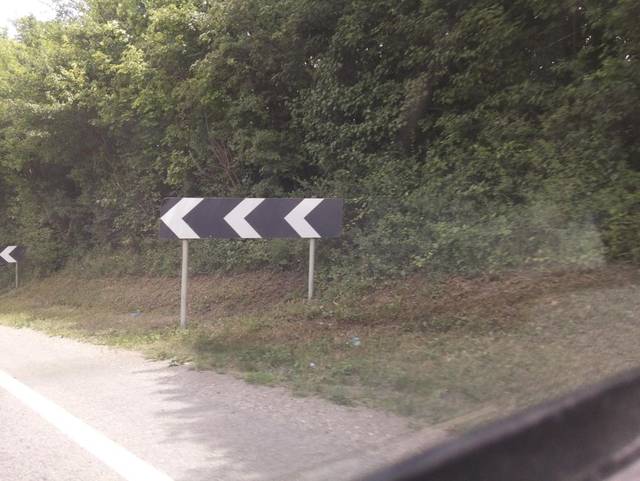
Region: United Kingdom
Coordinates: 51.07, -1.29